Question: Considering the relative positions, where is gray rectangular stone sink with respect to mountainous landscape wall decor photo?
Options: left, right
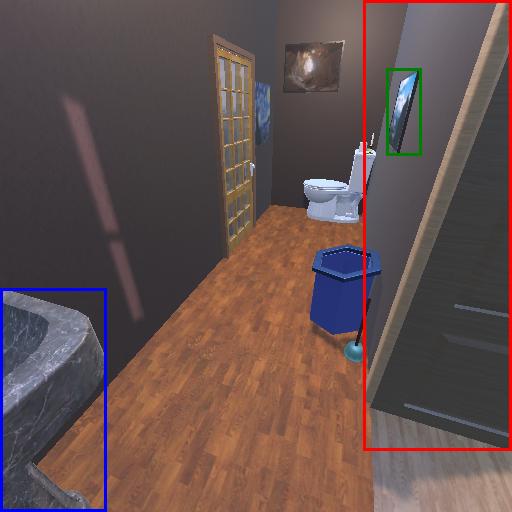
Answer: left